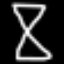
Label: hourglass